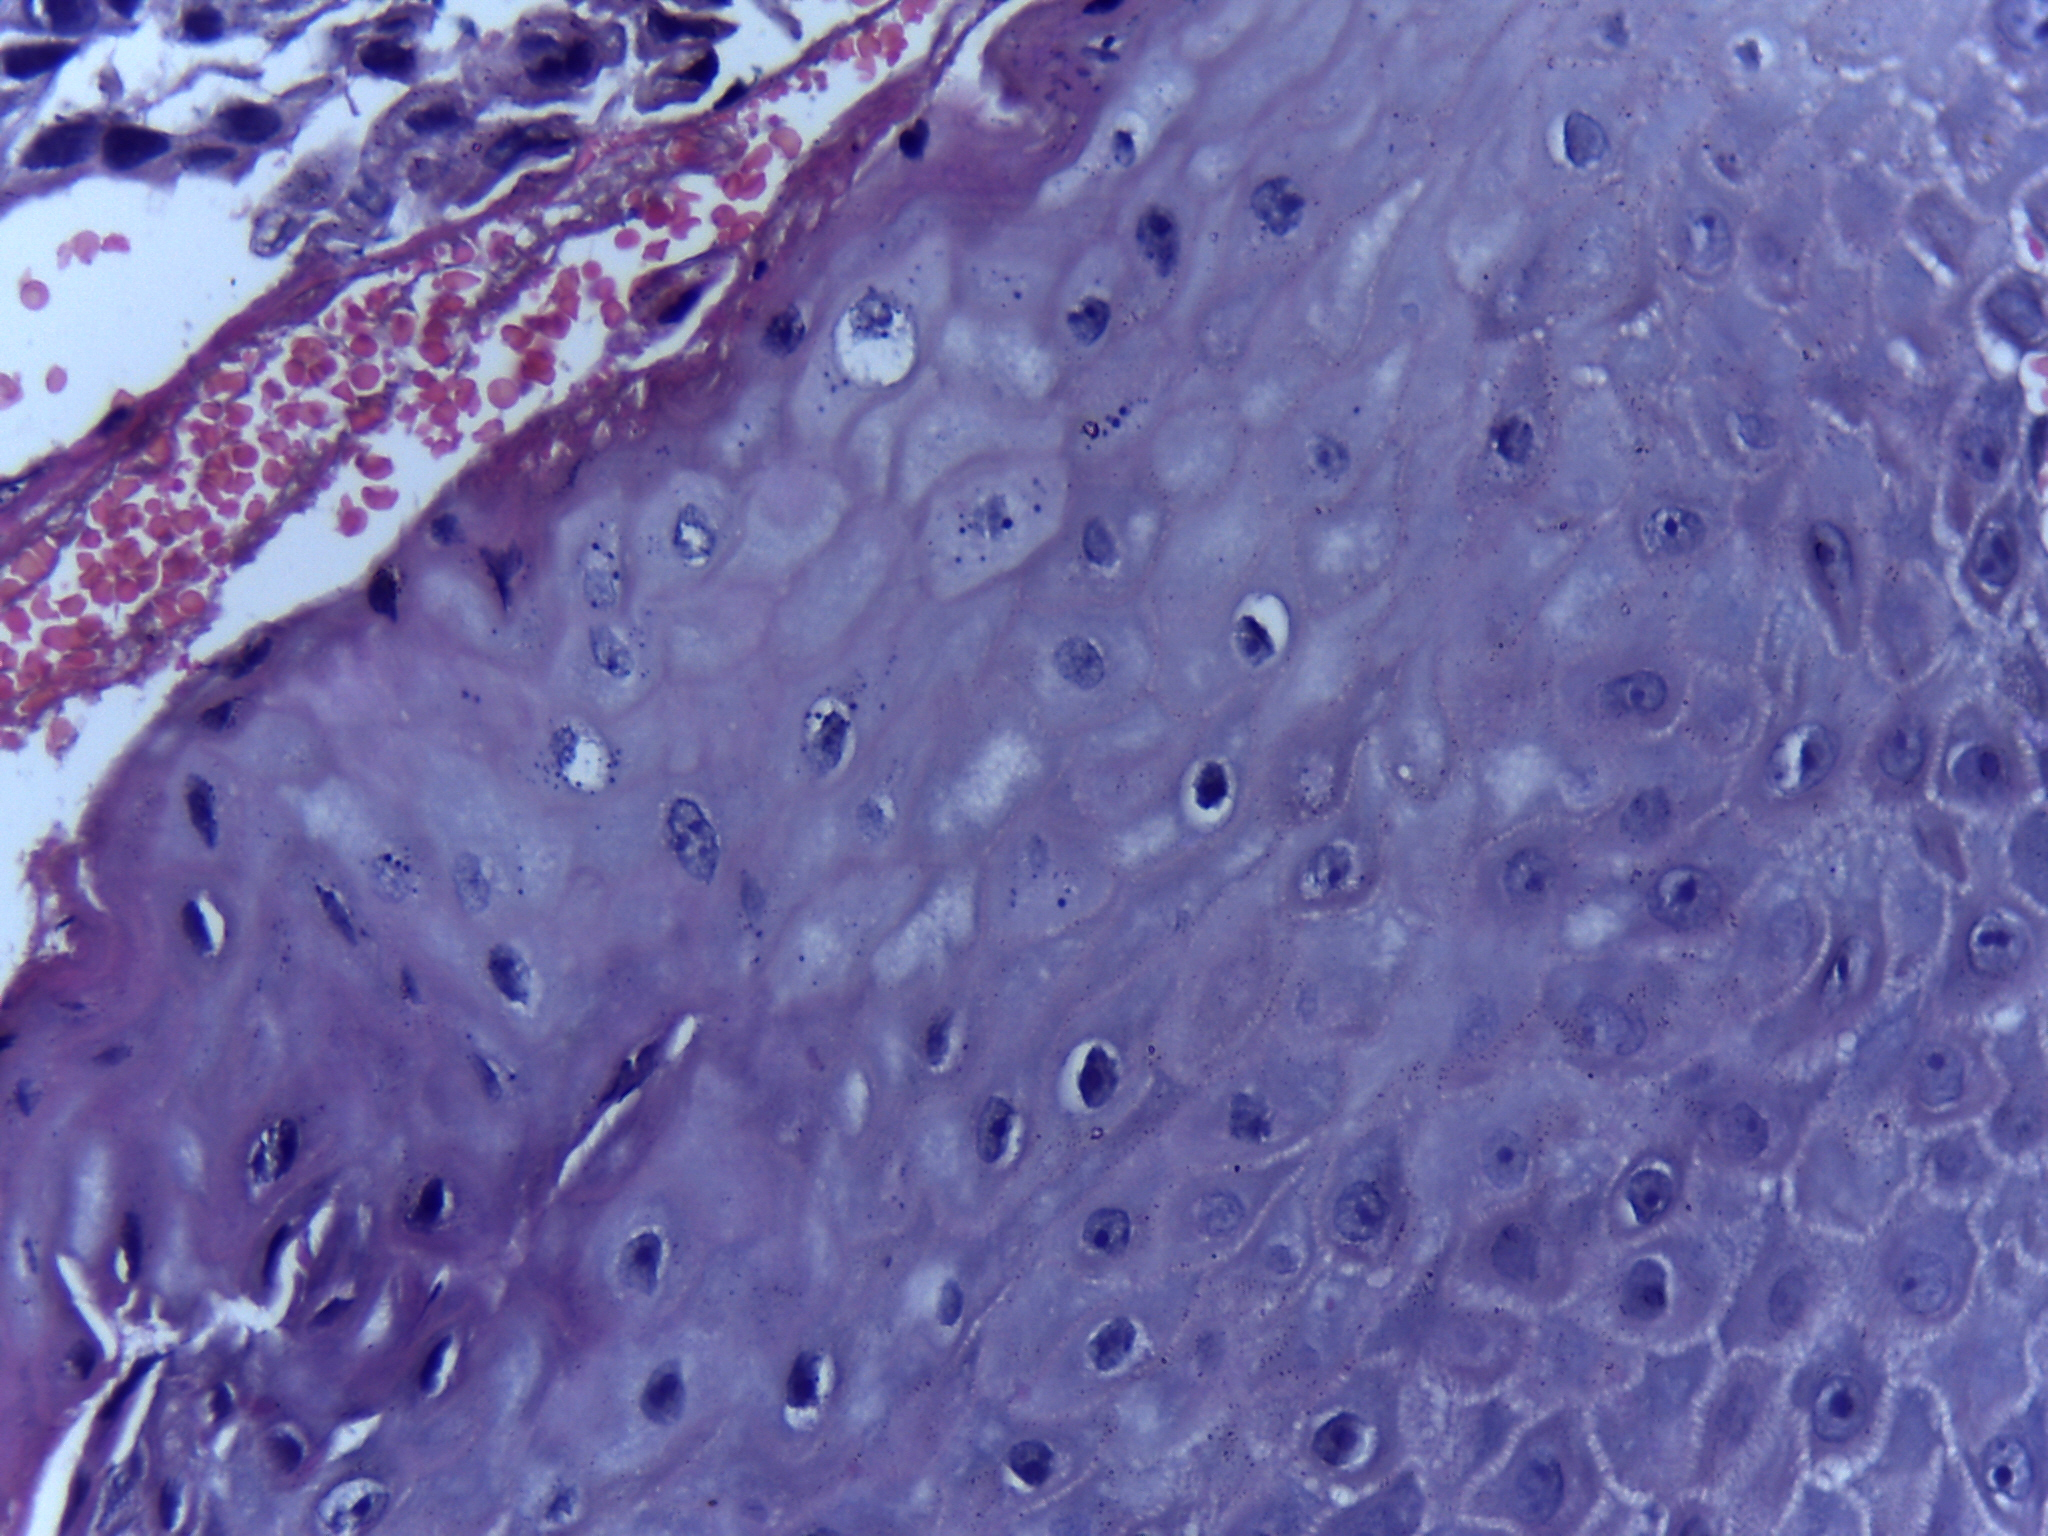
Diagnosis: OSCC